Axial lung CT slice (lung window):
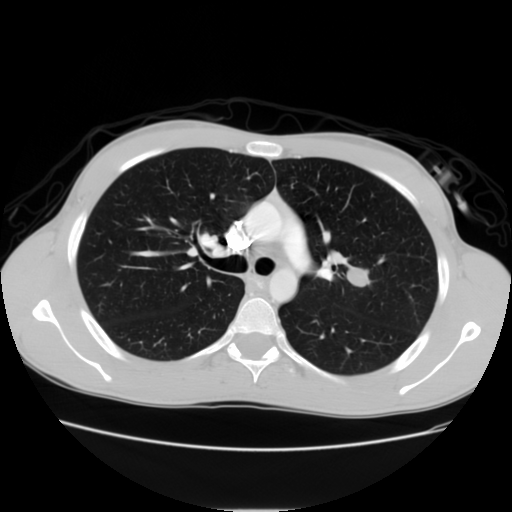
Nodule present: yes
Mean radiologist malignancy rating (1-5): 3.5